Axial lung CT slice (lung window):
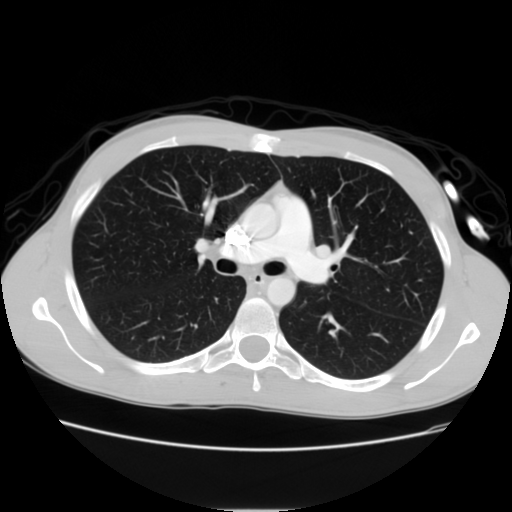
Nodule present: no